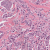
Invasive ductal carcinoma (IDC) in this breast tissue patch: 1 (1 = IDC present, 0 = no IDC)